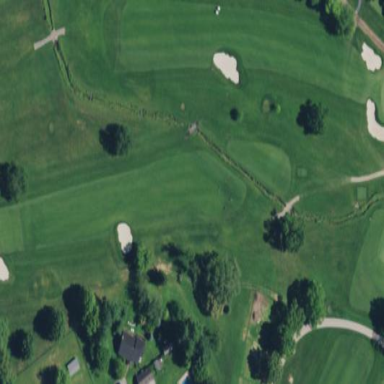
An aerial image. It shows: Grassy area designated as golf fairway.